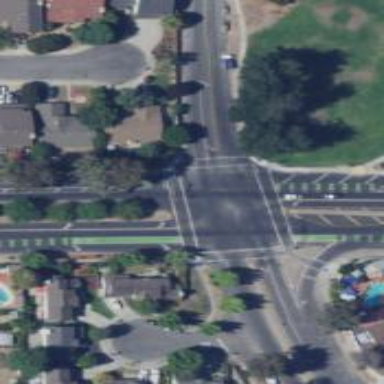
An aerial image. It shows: Solid stop line on the road marking.